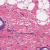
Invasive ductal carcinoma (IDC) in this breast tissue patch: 0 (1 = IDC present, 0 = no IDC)